Question: I have a unit sphere (radius 1) that is drawn centred in orthogonal projection.
The sphere may rotate freely.
How can I determine the point on the sphere that the user clicks on?

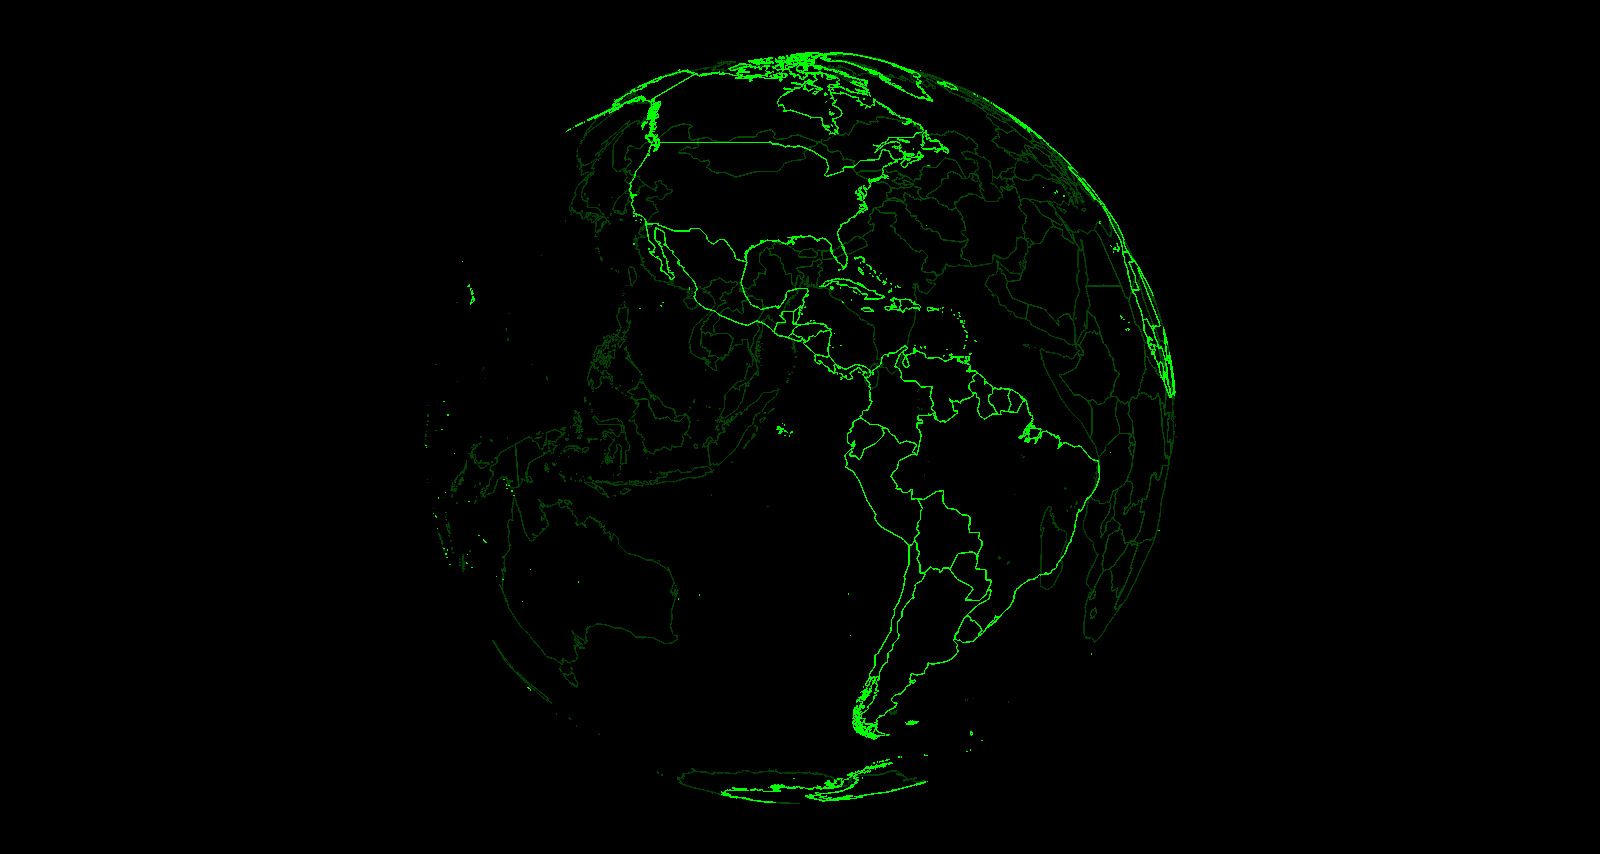
Answer: Given:
- - -
And assuming that the top-left corner is (0,0), the x value increases as you travel to the right, and the y value increases as you travel down.
Translate the user's click point into the coordinate space of the globe.
'''
userPoint.x -= monitor.width/2
userPoint.y -= monitor.height/2
userPoint.x /= circleRadius
userPoint.y /= circleRadius
'''
Find the z coordinate of the point of intersection.
'''
//solve for z
//x^2 + y^2 + z^2 = 1
//we know x and y, from userPoint
//z^2 = 1 - x^2 - y^2
x = userPoint.x
y = userPoint.y
if (x^2 + y^2 > 1){
//user clicked outside of sphere. flip out
return -1;
}
//The negative sqrt is closer to the screen than the positive one, so we prefer that.
z = -sqrt(1 - x^2 - y^2);
'''
Now that you know the (x,y,z) point of intersection, you can find the lattitude and longitude.
Assuming that the center of the globe facing the user is 0E 0N,
'''
longitude = 90 + toDegrees(atan2(z, x));
lattitude = toDegrees(atan2(y, sqrt(x^2 + z^2)))
'''
If the sphere is rotated so that the 0E meridian is not directly facing the viewer, subtract the angle of rotation from the longitude.